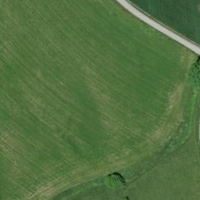
EUNIS habitat code: 52
Species observed at this site:
Fraxinus excelsior